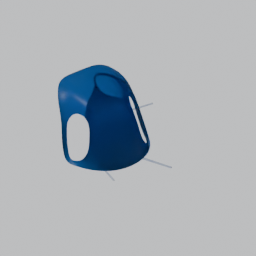
Label: furniture